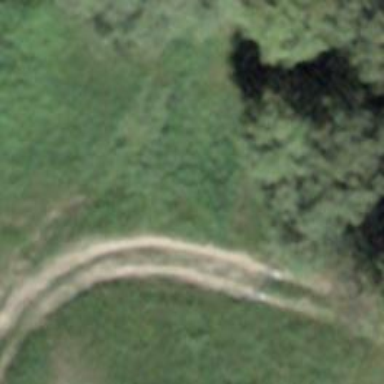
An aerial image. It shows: Track road with grade4 tracktype.